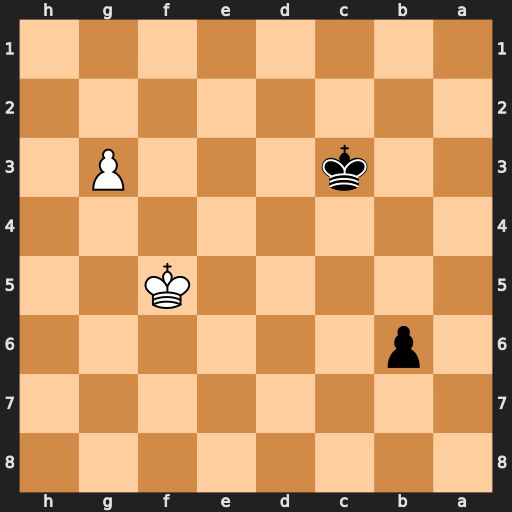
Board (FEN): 8/8/1p6/5K2/8/2k3P1/8/8
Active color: b
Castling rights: -
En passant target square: -
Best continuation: b5 g4 b4 g5 b3